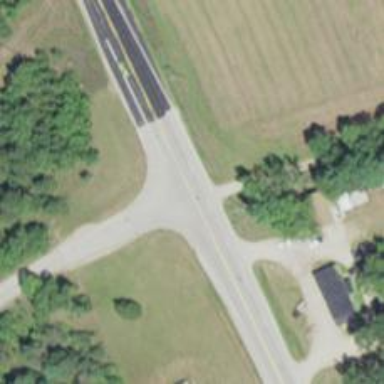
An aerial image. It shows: Primary road with asphalt surface.